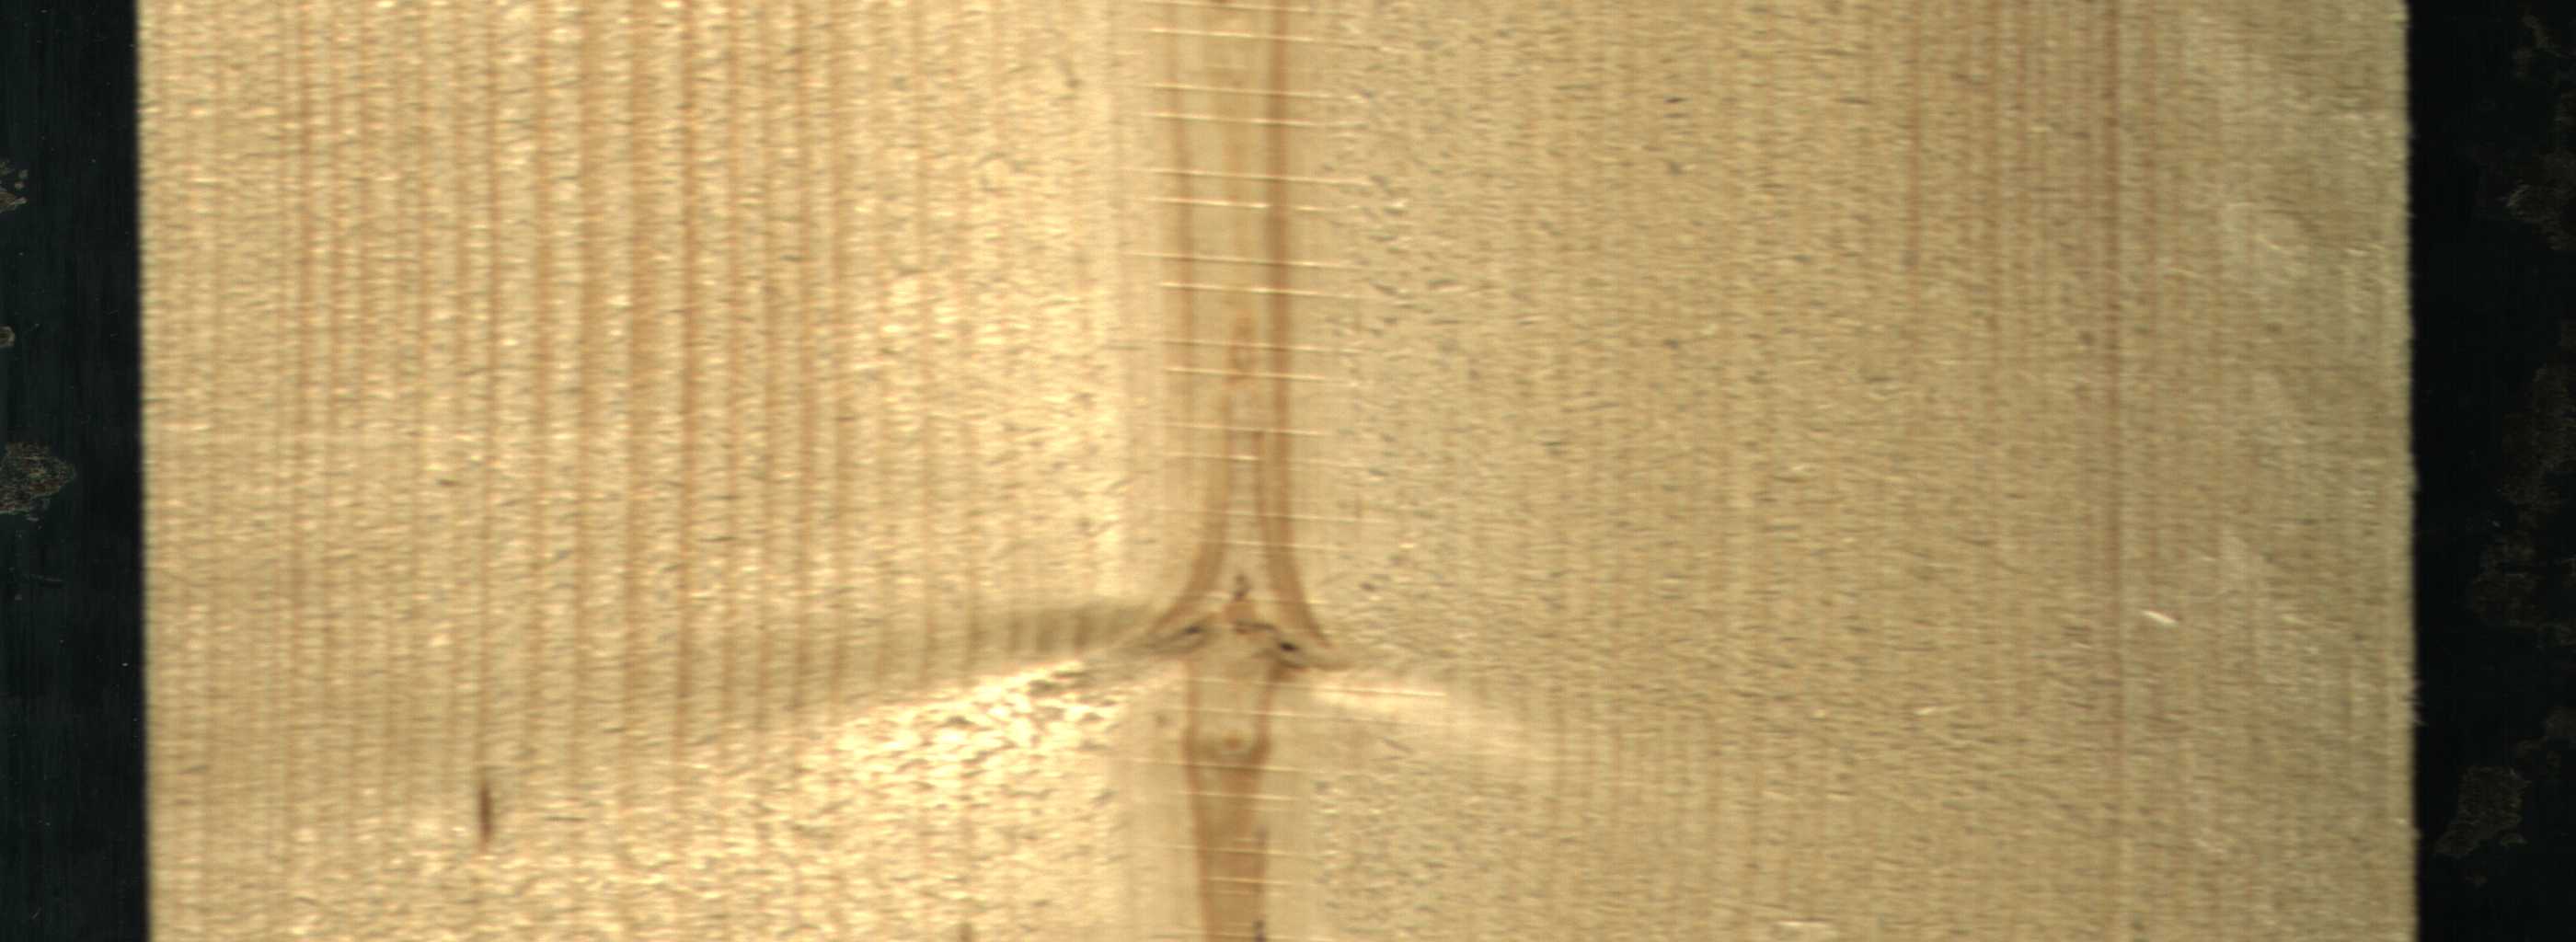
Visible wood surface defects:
Quartzity
Live_Knot
Live_Knot